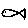
Label: fish